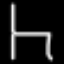
Label: chair